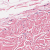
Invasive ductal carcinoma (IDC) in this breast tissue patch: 0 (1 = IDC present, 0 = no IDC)